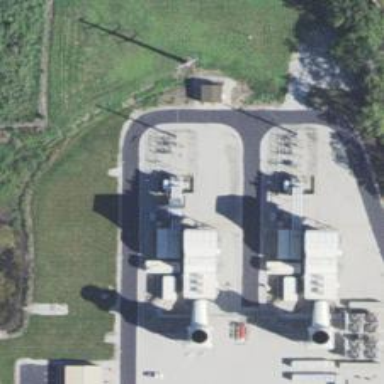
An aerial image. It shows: Gas turbine generator powered by gas.